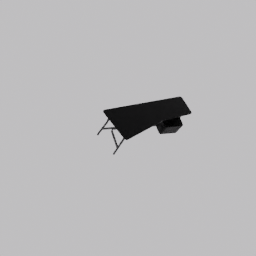
Label: furniture